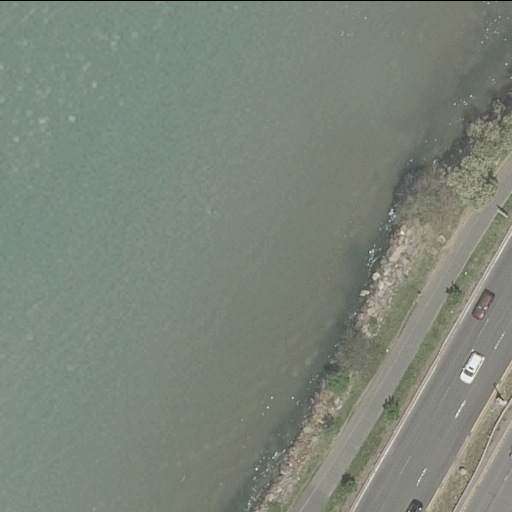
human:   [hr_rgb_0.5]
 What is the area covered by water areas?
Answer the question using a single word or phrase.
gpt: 7872m2

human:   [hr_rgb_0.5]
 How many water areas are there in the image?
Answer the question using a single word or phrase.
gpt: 1

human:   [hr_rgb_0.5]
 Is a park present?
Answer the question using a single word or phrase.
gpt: yes

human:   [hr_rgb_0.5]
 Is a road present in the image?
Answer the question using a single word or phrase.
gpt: yes

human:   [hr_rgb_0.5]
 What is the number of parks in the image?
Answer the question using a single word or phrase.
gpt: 1

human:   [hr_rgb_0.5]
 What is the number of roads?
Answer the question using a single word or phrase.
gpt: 3

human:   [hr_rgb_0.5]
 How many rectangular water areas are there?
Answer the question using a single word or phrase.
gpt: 0

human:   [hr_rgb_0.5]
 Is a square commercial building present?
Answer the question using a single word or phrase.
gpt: no

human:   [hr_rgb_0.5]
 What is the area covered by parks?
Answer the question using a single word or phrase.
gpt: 10636m2

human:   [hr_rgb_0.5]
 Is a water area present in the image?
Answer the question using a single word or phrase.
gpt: yes

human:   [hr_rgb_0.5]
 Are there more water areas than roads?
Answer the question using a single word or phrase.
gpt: no

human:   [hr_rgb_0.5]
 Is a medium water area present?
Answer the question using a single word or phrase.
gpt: no

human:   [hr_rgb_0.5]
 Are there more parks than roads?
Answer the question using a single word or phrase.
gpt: no

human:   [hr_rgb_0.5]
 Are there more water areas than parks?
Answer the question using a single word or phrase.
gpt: no

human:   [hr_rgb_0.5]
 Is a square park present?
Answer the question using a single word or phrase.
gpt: no

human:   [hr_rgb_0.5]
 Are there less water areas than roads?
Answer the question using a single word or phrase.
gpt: yes

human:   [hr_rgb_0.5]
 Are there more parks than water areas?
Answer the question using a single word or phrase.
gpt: no

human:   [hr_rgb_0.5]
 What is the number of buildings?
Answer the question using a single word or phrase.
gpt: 0

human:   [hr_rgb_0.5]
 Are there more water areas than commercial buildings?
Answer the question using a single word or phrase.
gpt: yes

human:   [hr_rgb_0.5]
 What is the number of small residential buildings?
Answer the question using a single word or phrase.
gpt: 0

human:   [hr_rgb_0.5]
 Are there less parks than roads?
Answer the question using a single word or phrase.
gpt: yes

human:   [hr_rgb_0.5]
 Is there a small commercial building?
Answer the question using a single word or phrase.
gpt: no

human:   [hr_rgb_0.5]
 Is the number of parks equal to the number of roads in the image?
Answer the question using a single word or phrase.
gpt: no

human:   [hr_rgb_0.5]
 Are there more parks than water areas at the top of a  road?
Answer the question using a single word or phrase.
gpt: yes

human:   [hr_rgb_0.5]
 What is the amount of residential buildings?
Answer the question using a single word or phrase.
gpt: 0

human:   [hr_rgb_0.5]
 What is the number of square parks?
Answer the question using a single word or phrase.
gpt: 0

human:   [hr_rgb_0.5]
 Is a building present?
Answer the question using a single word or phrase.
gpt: no

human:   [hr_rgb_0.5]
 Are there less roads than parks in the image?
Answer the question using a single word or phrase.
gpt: no

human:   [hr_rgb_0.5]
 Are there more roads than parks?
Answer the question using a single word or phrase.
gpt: yes

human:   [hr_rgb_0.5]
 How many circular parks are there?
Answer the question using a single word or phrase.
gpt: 0

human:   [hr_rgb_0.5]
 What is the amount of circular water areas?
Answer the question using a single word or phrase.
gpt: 0

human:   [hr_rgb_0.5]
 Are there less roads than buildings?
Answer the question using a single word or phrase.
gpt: no

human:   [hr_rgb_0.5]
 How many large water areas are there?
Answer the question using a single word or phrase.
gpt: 1

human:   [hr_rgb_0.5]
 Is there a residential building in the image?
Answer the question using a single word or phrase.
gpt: no

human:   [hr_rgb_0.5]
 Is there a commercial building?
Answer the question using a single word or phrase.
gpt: no

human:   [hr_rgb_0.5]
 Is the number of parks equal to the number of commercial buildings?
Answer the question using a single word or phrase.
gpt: no

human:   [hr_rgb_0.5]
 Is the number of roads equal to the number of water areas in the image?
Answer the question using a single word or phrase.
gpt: no

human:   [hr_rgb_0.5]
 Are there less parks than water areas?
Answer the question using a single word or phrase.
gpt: no

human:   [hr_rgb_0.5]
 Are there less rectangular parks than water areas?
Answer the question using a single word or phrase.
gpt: no

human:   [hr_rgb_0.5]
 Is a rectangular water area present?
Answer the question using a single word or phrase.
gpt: no

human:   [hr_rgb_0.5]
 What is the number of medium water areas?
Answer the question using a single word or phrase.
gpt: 0

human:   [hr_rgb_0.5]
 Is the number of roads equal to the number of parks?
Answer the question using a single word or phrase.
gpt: no

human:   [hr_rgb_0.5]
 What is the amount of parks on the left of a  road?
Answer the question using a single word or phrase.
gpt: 0

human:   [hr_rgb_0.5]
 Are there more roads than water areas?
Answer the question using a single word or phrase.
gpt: yes

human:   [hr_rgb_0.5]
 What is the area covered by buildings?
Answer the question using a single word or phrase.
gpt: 0m2

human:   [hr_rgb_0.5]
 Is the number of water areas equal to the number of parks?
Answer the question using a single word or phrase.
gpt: yes

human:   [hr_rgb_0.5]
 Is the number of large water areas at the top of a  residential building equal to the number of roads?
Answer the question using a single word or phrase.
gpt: no

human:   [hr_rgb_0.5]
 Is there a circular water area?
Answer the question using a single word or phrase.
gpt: no

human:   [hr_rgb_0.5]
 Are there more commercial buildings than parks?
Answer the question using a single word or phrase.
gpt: no

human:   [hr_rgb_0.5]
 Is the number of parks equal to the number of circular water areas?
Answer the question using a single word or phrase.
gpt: no

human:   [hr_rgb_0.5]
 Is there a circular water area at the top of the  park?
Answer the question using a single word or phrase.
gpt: no

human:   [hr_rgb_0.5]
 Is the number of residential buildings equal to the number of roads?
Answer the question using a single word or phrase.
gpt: no

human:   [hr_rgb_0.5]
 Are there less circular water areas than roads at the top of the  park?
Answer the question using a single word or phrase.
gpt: yes

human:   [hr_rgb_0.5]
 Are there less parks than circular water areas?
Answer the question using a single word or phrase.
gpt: no

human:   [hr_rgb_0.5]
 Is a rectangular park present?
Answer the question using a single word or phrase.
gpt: yes

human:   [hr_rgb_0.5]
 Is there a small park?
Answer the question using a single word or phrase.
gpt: no

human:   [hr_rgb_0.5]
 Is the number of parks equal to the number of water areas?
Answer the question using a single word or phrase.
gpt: yes

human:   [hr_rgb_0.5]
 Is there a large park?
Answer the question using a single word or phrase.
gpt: yes

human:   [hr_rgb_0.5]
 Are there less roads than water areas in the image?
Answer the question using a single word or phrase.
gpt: no

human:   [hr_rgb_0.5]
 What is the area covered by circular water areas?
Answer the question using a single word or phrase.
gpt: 0m2

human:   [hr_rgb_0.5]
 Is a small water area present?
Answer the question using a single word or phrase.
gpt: no

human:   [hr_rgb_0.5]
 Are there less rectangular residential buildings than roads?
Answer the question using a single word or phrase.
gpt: yes

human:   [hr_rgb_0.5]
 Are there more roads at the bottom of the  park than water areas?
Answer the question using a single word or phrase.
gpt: no

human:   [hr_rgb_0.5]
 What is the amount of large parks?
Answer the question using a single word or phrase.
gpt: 1